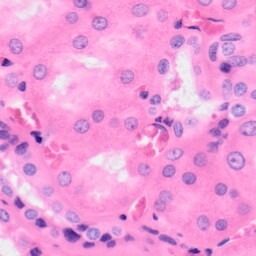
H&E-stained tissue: Kidney